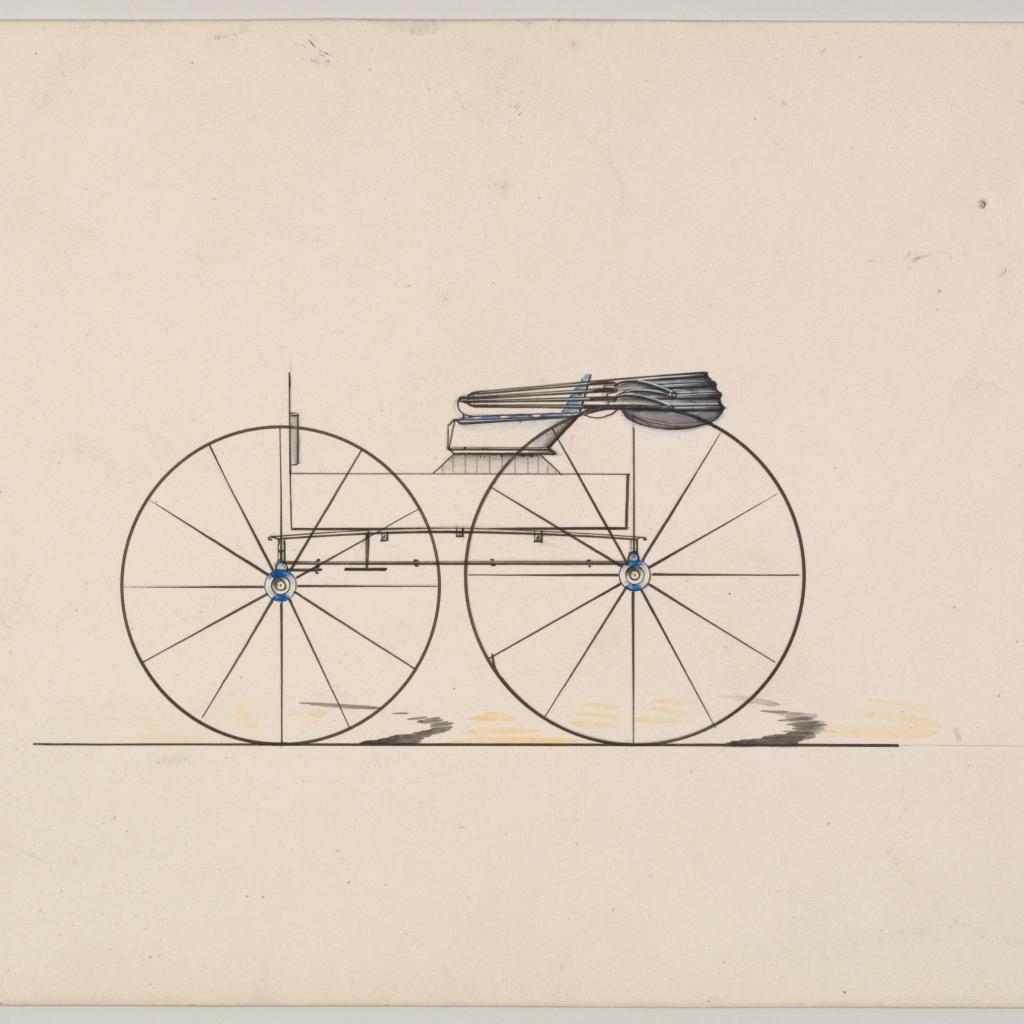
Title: Design for Wagon, no. 1098a
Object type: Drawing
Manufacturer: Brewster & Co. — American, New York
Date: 1850–70
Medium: Pen and black ink, watercolor and gouache with gum arabic
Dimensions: sheet: 5 15/16 x 9 1/8 in. (15.1 x 23.2 cm)
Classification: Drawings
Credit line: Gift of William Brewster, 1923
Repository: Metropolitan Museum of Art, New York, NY